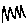
Label: zigzag